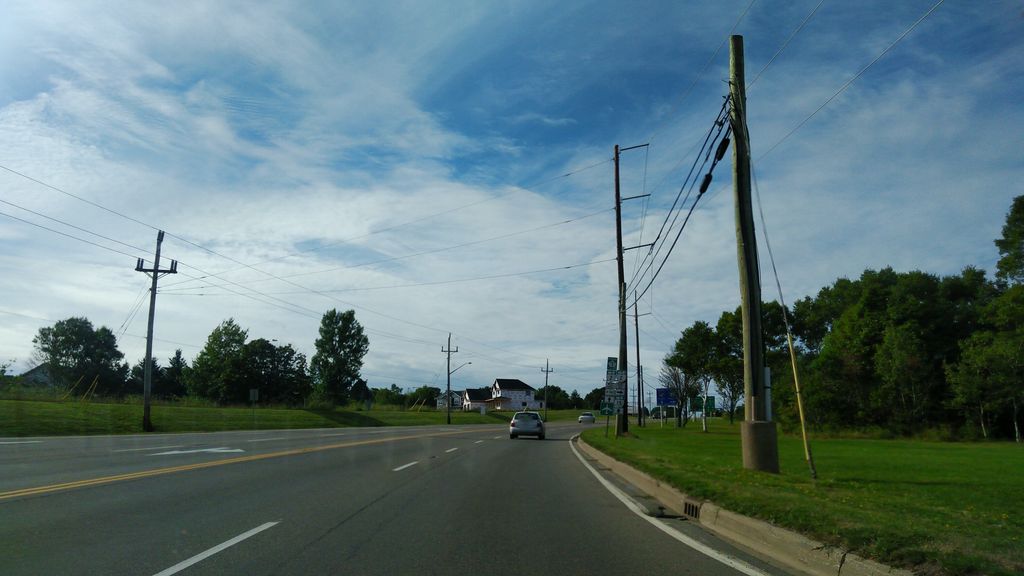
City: charlottetown